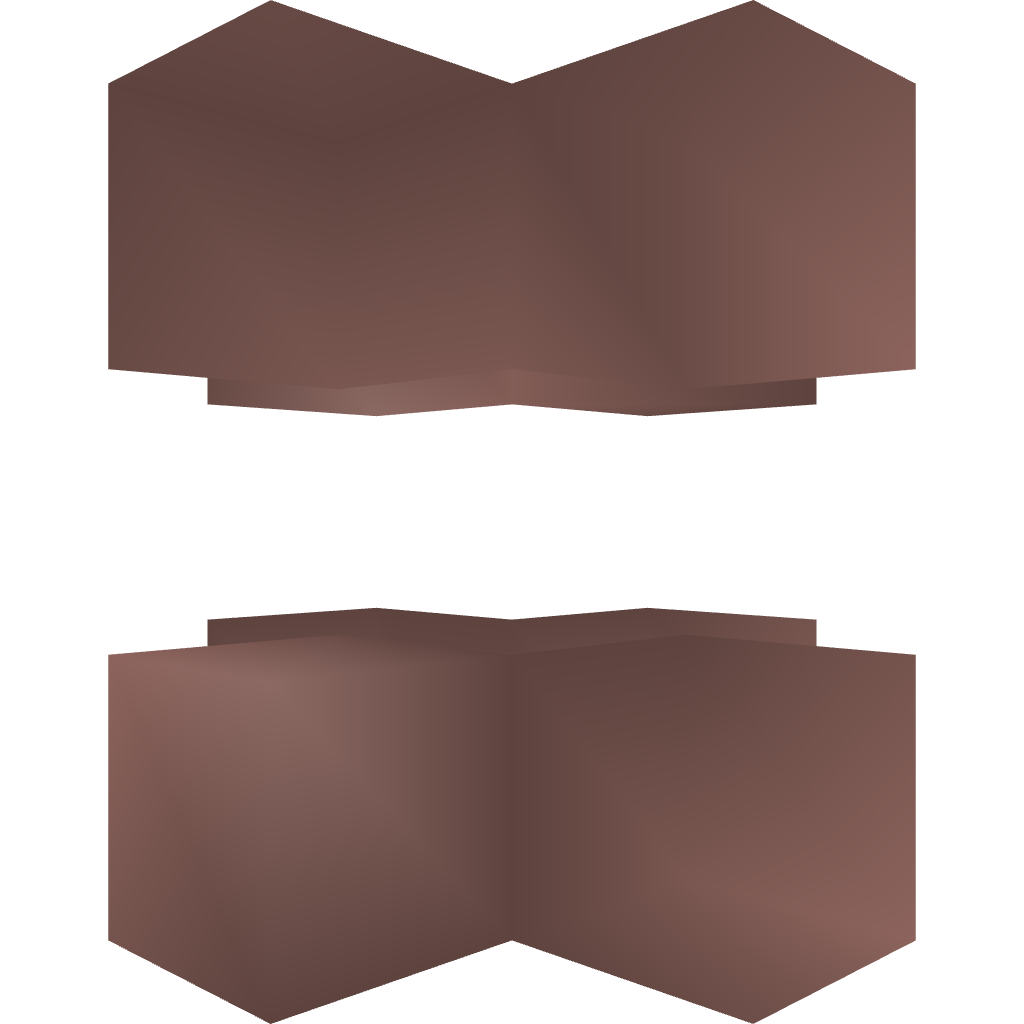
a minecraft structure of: Night Activated Light bad low quality